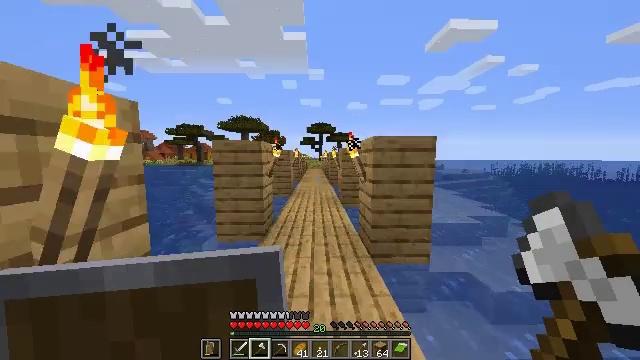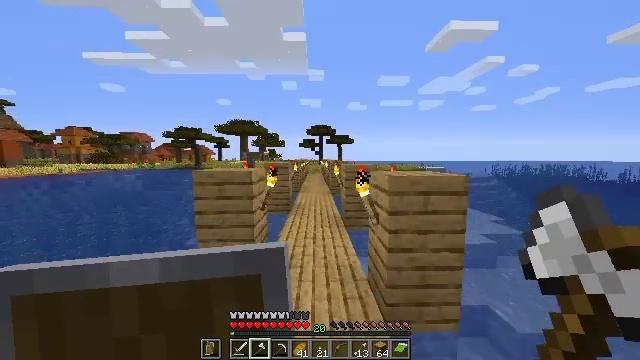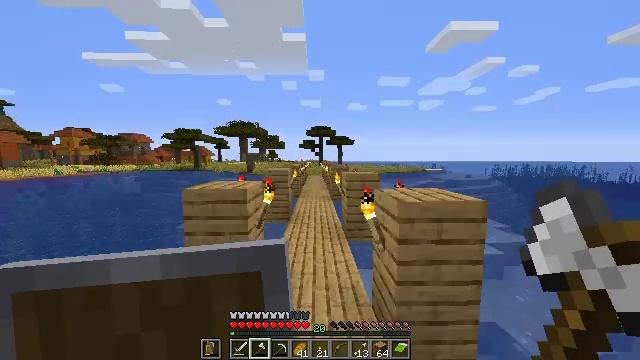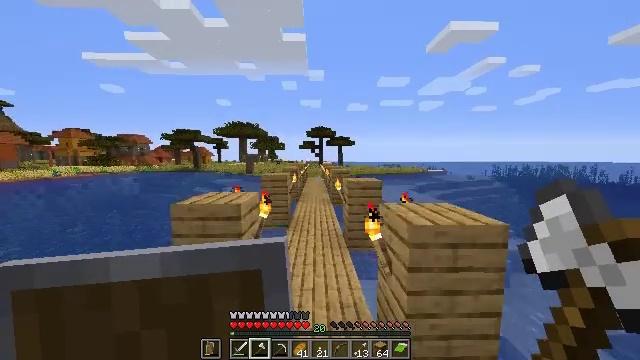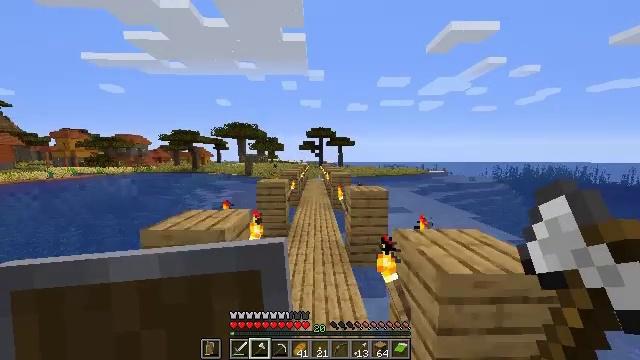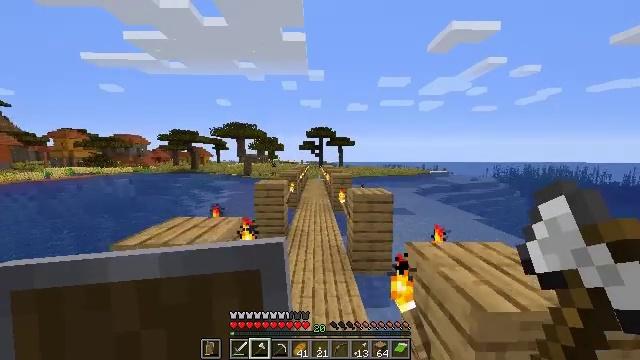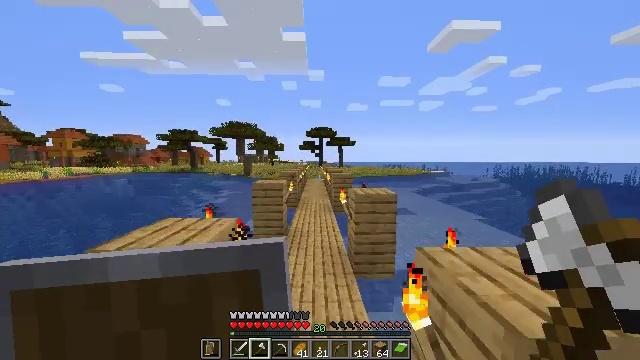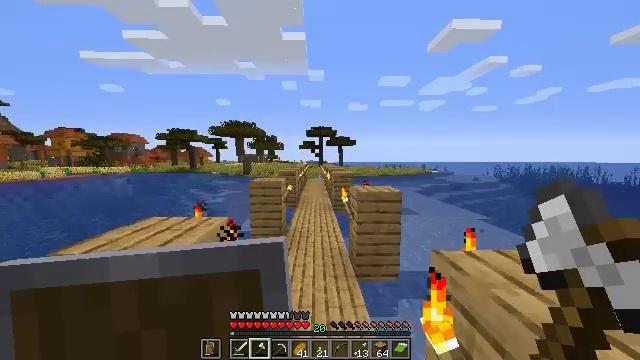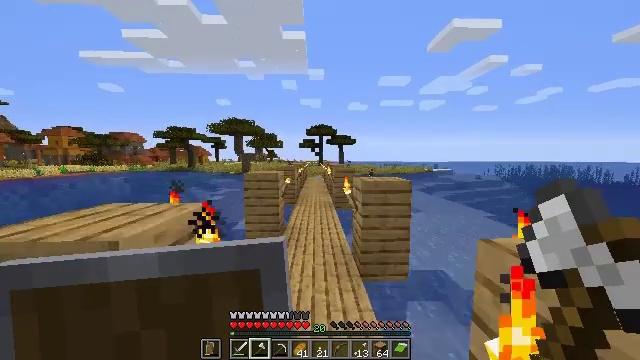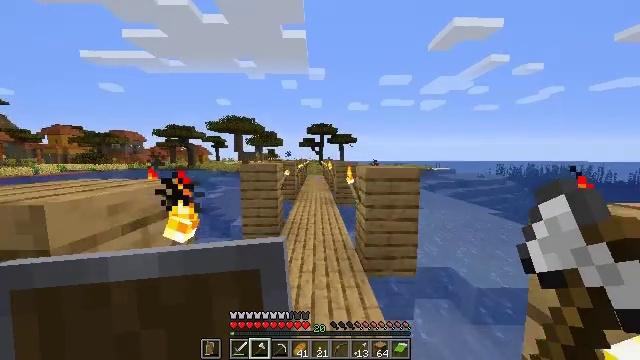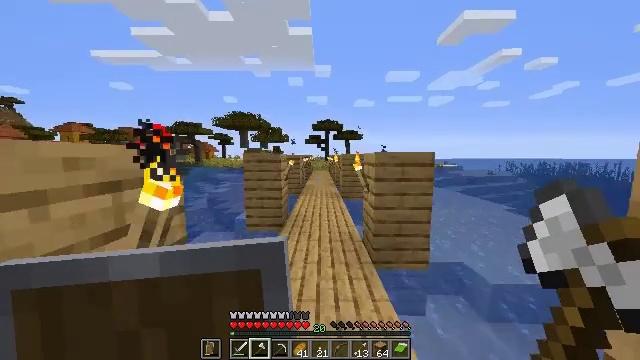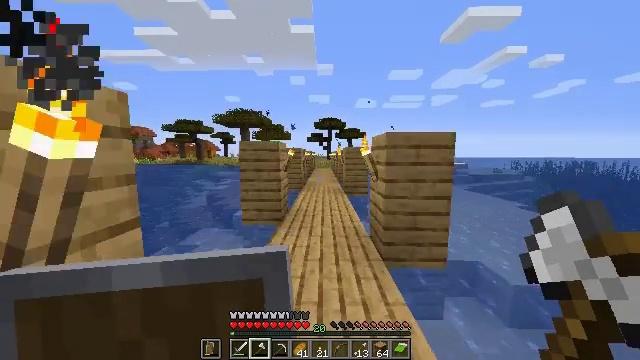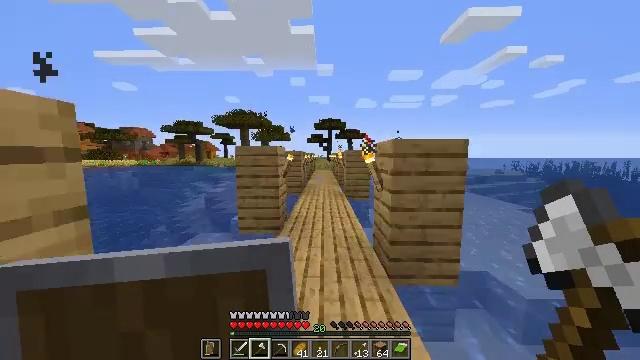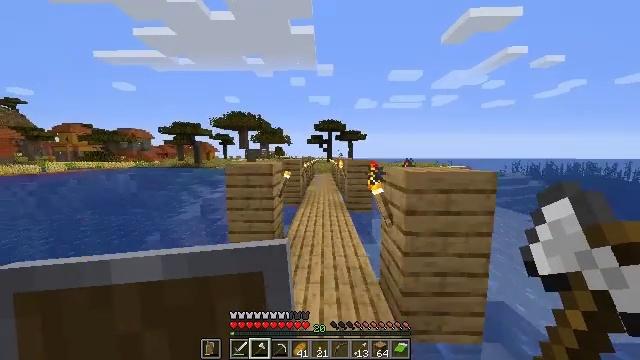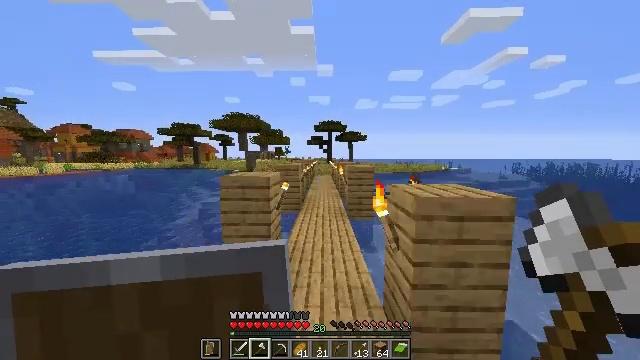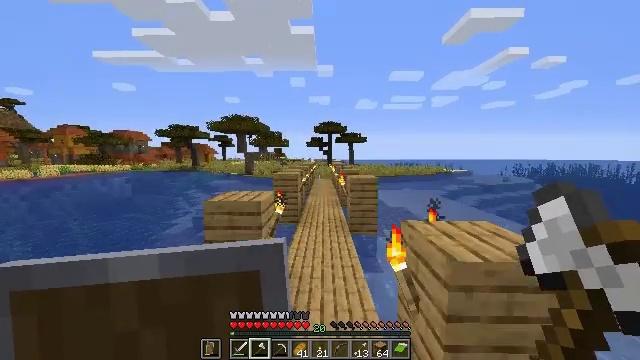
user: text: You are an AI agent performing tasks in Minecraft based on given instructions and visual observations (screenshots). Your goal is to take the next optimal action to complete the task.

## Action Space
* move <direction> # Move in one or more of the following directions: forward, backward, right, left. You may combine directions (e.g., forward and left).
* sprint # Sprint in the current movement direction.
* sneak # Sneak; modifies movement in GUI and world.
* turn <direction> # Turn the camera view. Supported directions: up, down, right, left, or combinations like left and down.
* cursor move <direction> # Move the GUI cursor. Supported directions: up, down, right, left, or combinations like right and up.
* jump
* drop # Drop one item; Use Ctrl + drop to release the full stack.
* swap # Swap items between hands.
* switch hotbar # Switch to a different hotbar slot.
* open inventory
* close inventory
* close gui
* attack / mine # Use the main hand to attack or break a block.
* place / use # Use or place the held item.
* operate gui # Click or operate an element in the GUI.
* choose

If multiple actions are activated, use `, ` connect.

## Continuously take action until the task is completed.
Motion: motion action
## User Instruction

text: Gather grass on the ground.
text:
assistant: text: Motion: move forward, jump
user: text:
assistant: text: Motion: move forward, jump
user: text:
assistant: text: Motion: move forward, jump
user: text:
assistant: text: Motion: move forward, jump
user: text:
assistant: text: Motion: move forward, jump
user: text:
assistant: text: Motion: move forward, jump
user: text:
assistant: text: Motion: move forward, jump
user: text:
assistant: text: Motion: move forward, jump
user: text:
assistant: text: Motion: move forward, jump
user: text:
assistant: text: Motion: move forward, turn left, jump
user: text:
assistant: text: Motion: move forward, jump
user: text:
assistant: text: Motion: move forward, jump
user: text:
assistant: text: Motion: move forward, jump
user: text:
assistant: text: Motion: move forward, jump
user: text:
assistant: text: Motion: move forward, jump
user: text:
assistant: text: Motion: move forward, jump
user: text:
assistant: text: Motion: move forward, jump
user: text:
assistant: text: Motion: move forward, jump
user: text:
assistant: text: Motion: move forward, jump
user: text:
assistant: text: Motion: move forward, jump
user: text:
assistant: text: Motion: move forward, jump
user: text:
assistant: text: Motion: move forward, jump
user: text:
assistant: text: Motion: move forward, jump
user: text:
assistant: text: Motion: move forward
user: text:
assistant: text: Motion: no_op
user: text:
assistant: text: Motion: move back
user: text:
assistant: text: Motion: move back
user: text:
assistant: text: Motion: move back
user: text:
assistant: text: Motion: move back
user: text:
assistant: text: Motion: move back